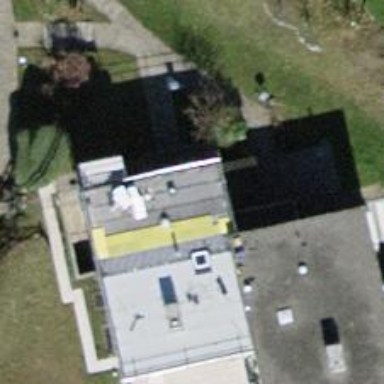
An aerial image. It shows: Flat roofed building.